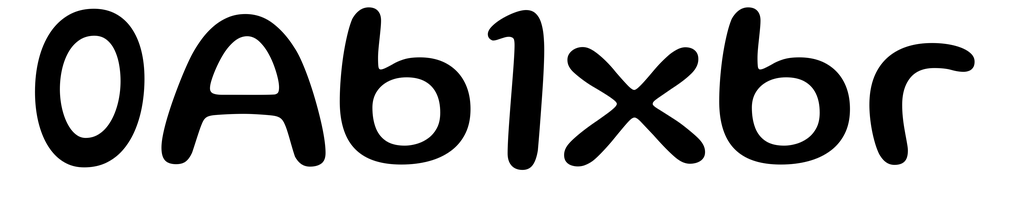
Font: Gluten_Regular